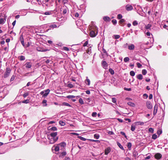
Tumor epithelial tissue: no
Tumor-associated stroma tissue: no
Normal tissue: yes